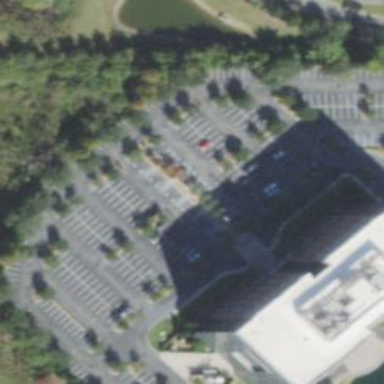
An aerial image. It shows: Parking space.